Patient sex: M
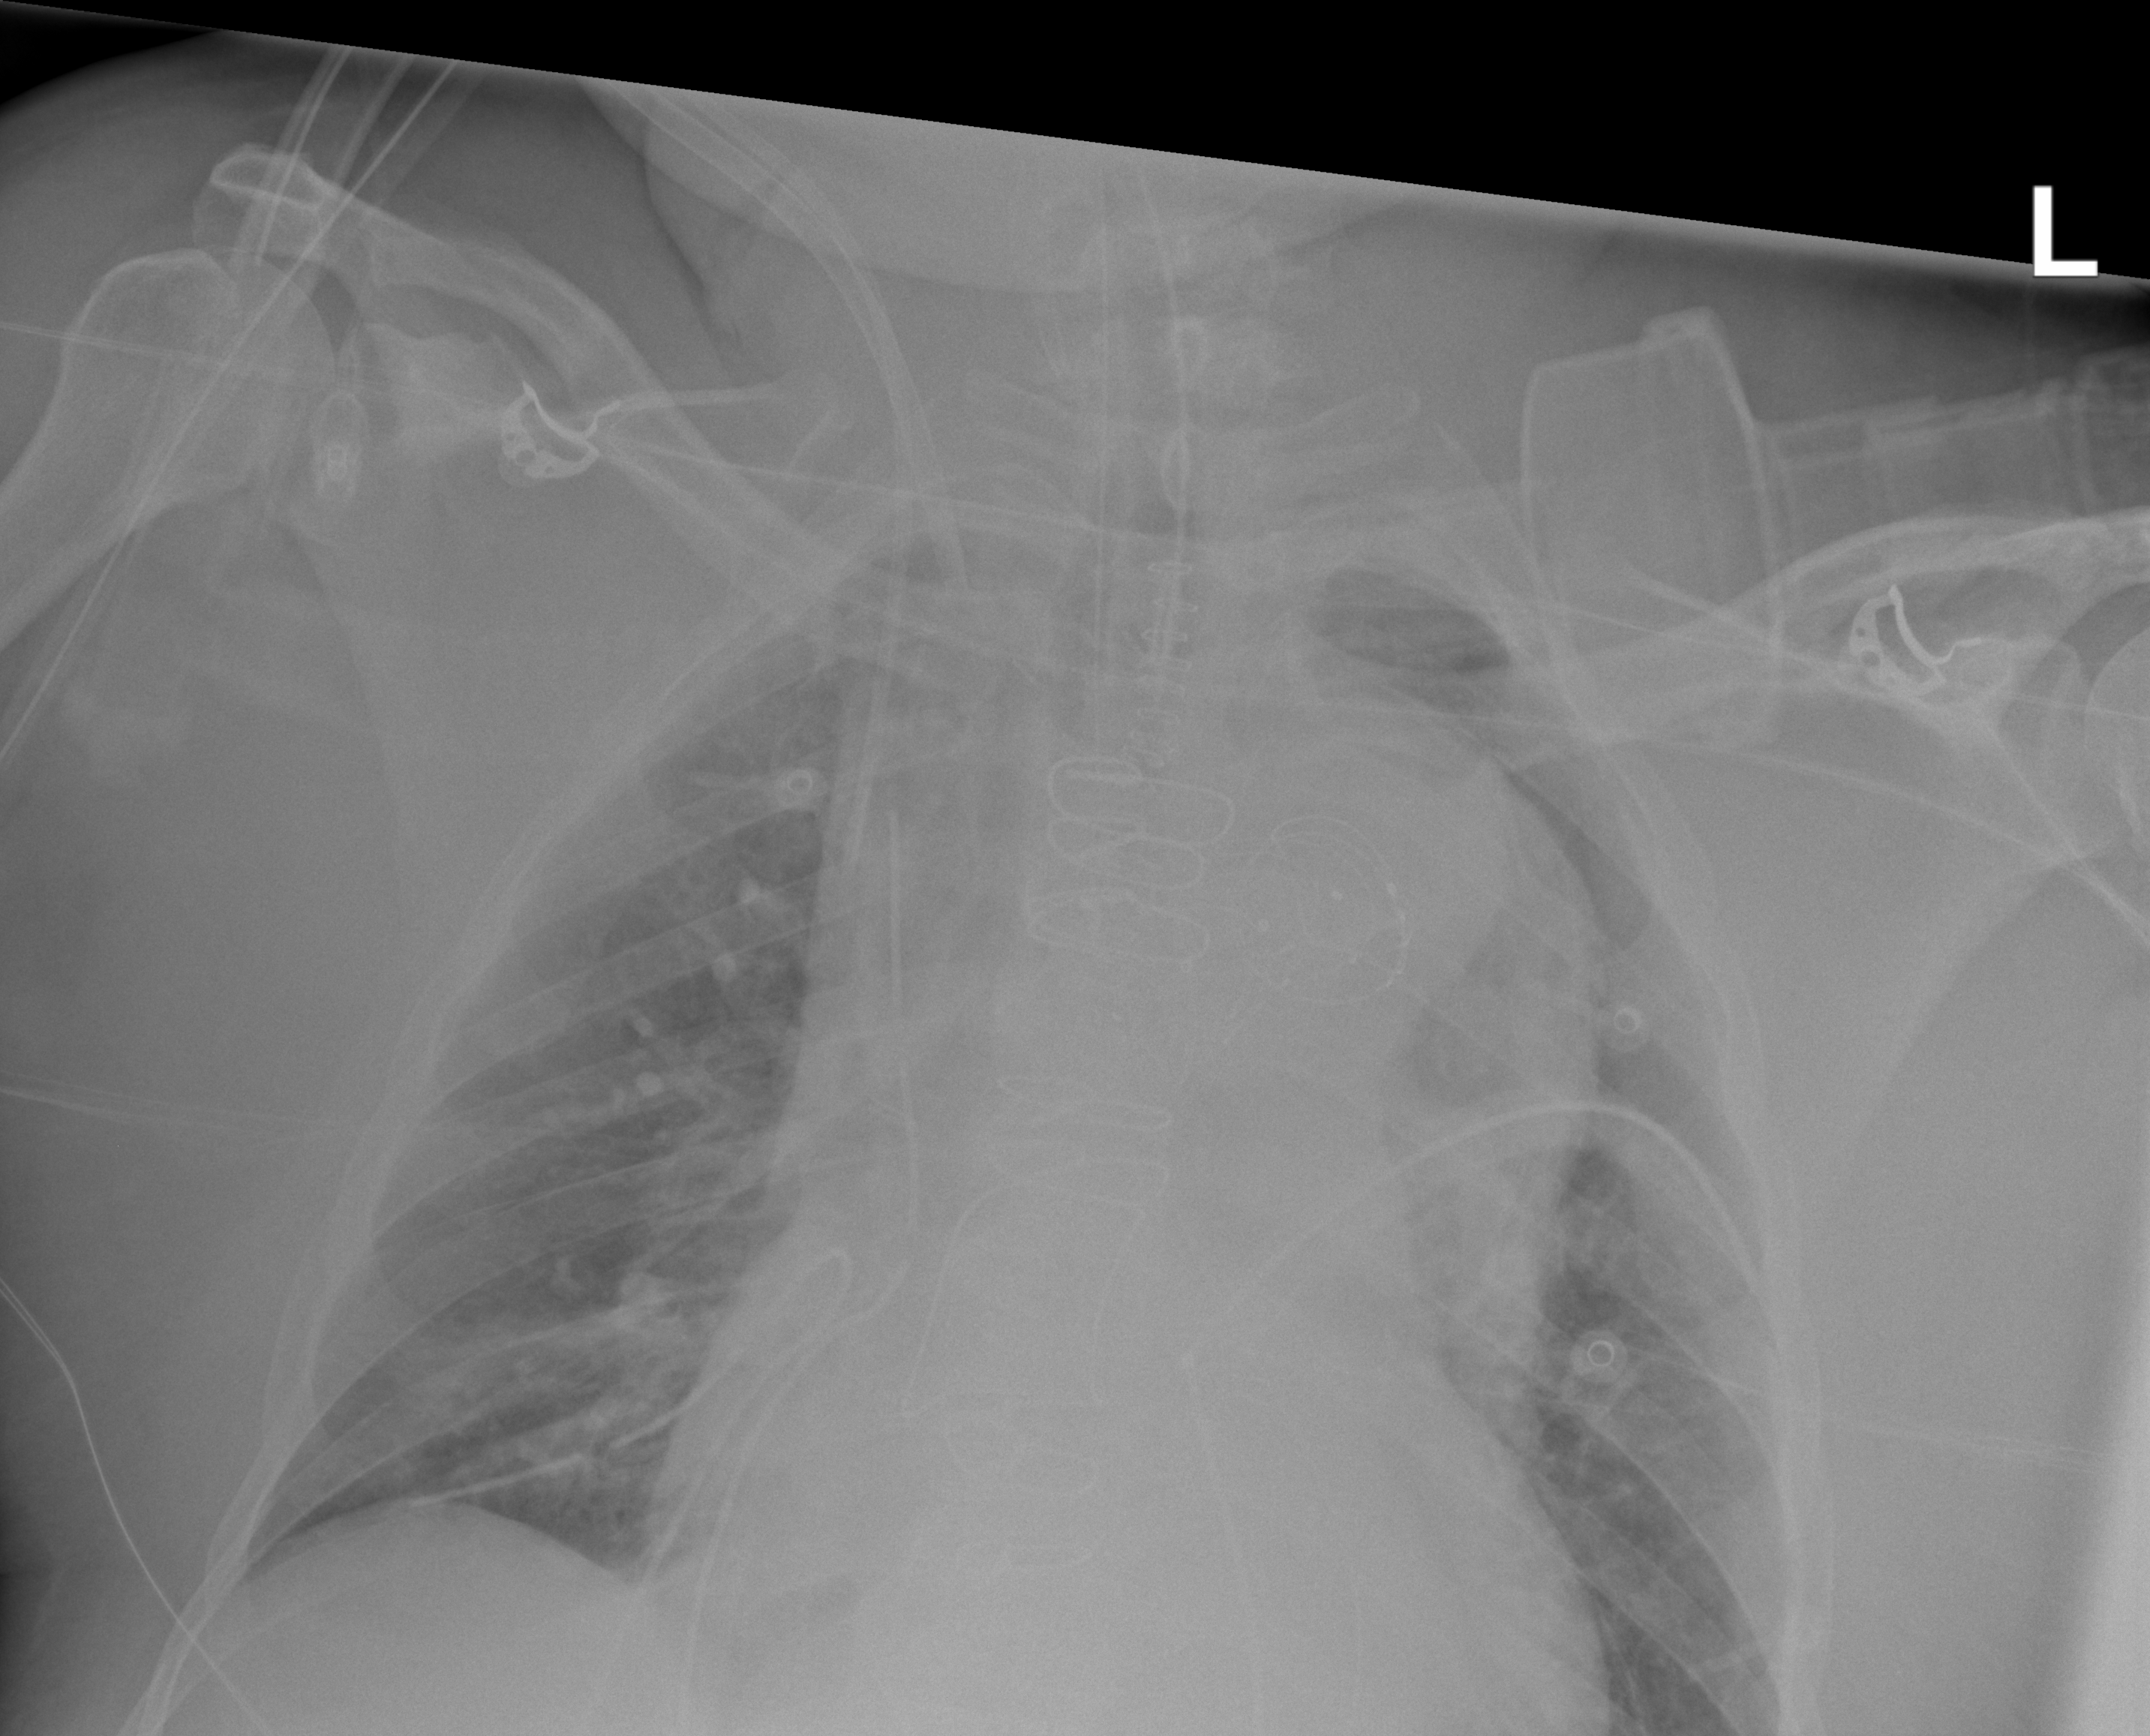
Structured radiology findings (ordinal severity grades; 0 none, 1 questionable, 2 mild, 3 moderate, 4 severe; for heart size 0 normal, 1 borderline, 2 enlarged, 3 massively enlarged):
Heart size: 2
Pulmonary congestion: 0
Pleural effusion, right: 0
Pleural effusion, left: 0
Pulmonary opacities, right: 0
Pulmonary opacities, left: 0
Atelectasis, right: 0
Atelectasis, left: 0